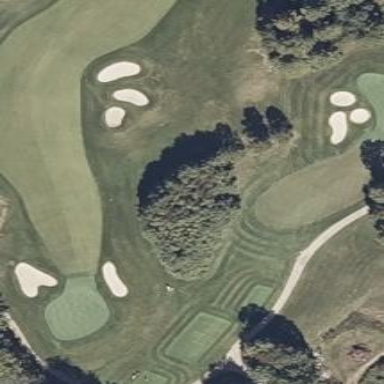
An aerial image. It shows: Scenic golf fairway.